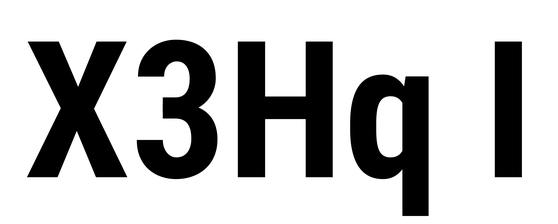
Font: Roboto_Condensed_Bold